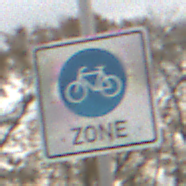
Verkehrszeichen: BeginnFahrradzone
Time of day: MorningAfternoon
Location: Outdoor (Nature)
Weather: Overcast
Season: NotSpecified
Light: Natural